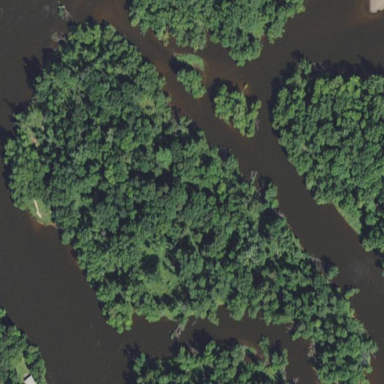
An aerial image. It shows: Forested islet.